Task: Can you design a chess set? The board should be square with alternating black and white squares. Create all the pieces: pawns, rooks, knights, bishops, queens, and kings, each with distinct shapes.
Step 5117:
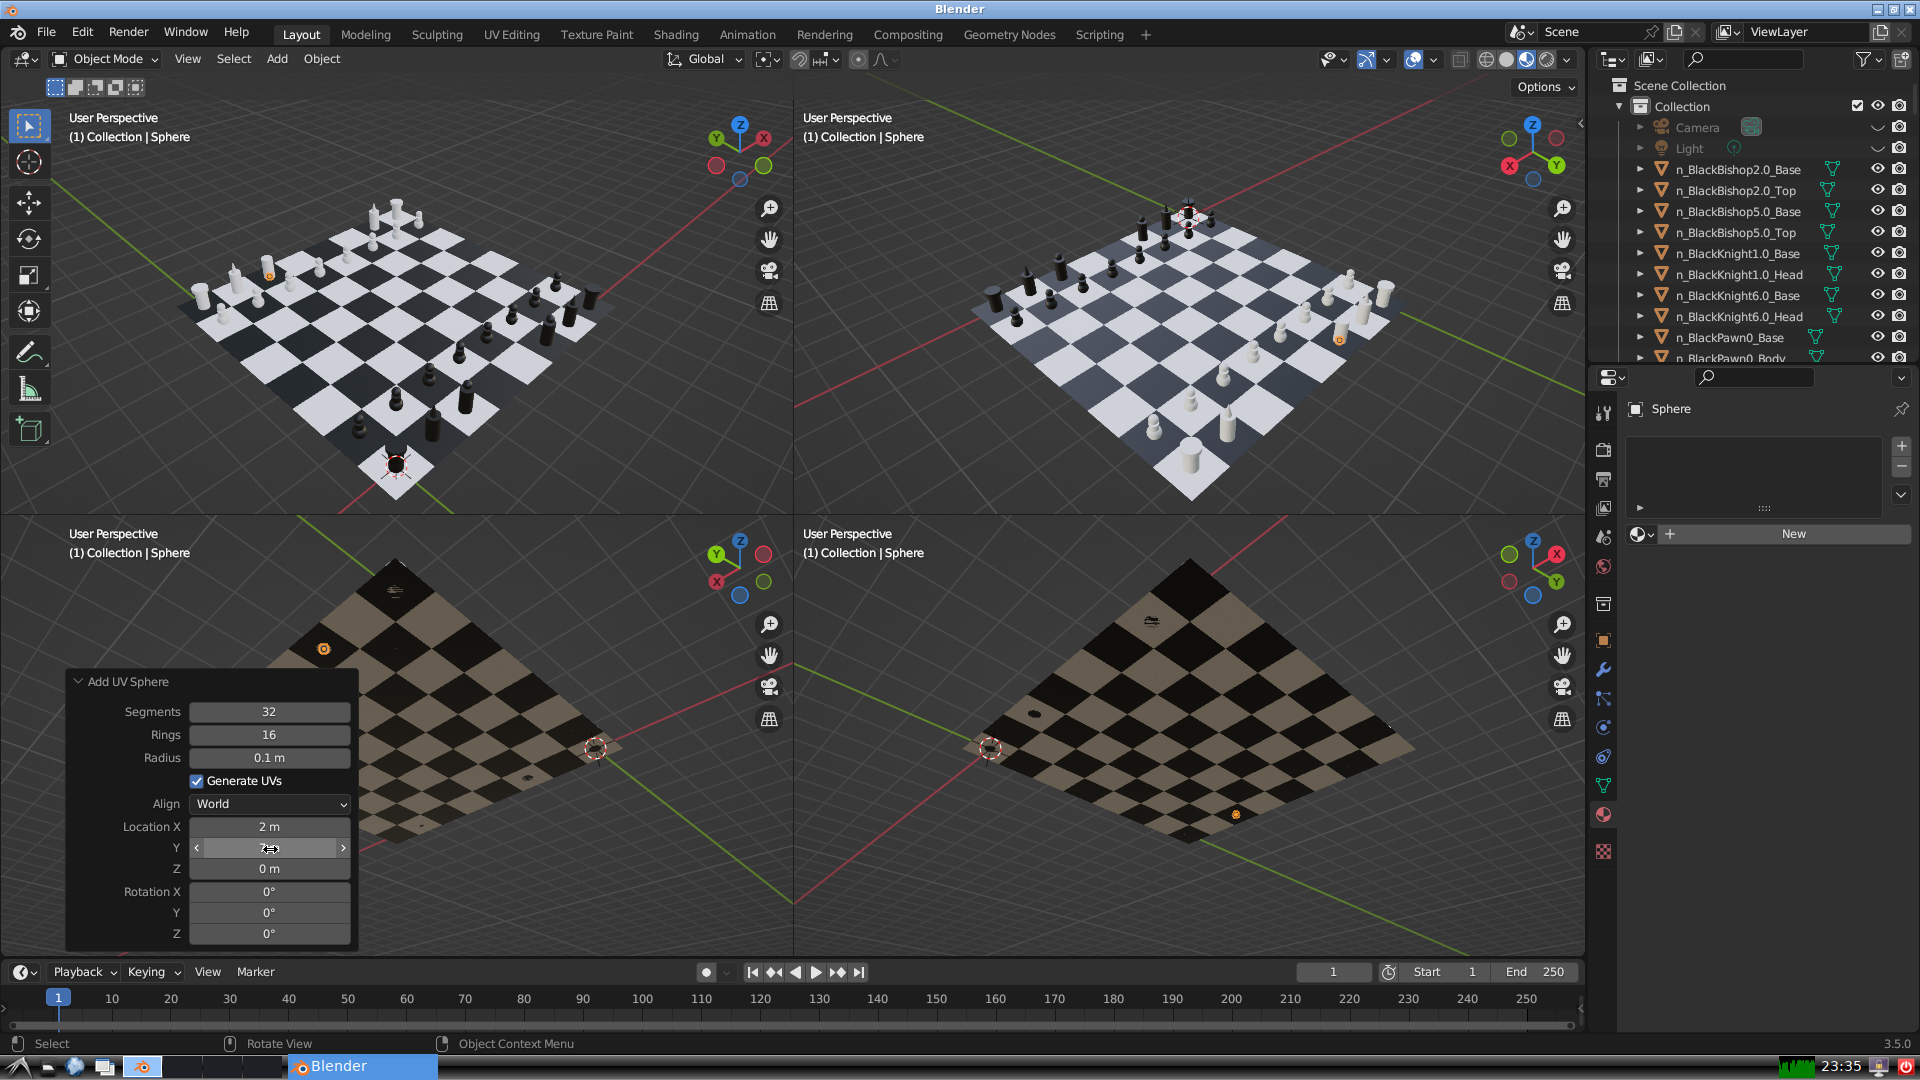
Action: {"mouse_move": [270, 867]}